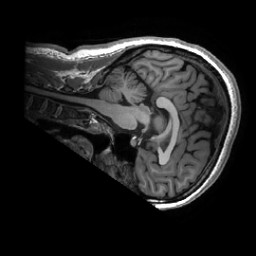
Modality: T1w
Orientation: sagittal
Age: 30
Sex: female
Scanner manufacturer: ge
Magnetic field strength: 3 T
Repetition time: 0.0073 s
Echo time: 0.003 s